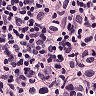
Metastatic tissue present: yes